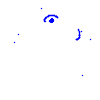
Particle: pion